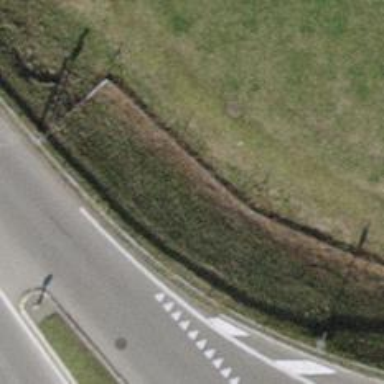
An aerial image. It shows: Embankment created as man-made structure.